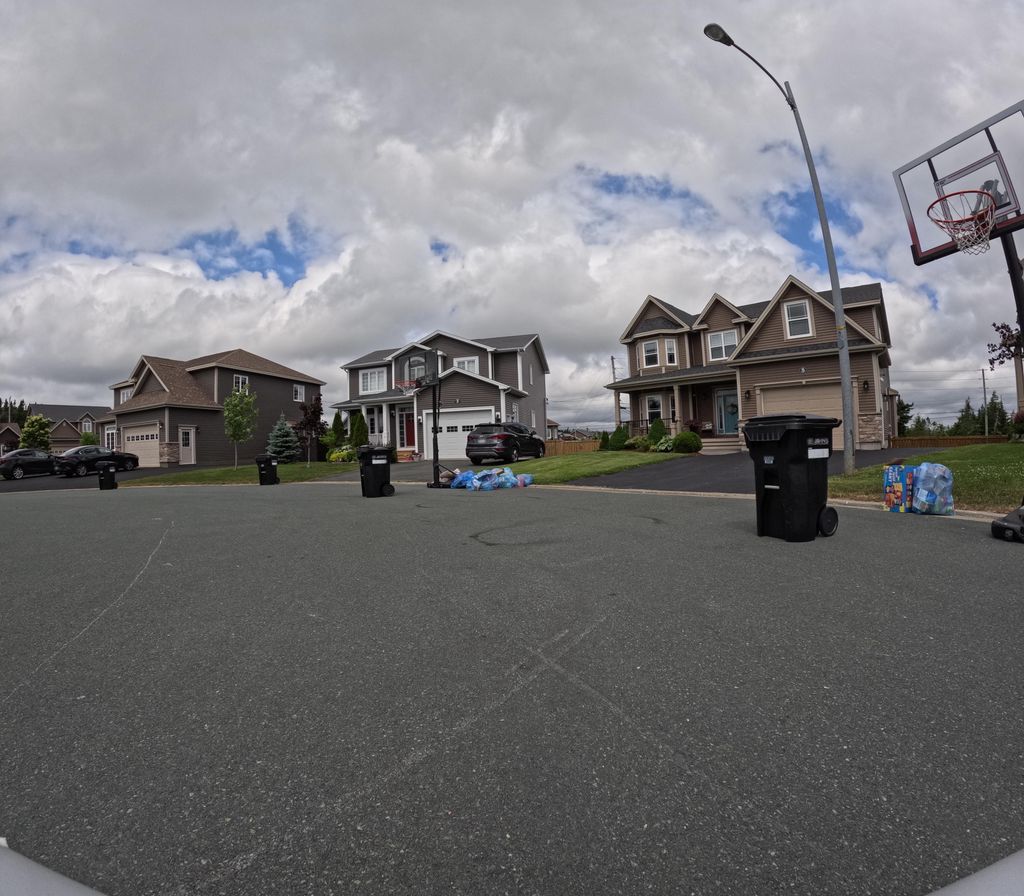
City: st_johns